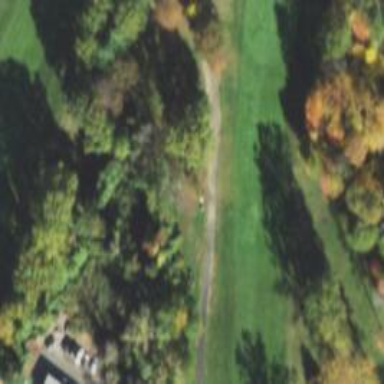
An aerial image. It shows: Service road used as golf cart path.